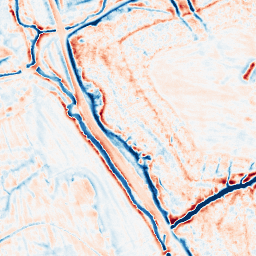
Category: edge_preserving
Decomposition family: bilateral
Decomposition parameters: d: 15
sigma_color: 50
sigma_space: 150
Upsampling method: quadratic
Upsampling parameters: scale: 2
Upsampling scale: 2